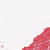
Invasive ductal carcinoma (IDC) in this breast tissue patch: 0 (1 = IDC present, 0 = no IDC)